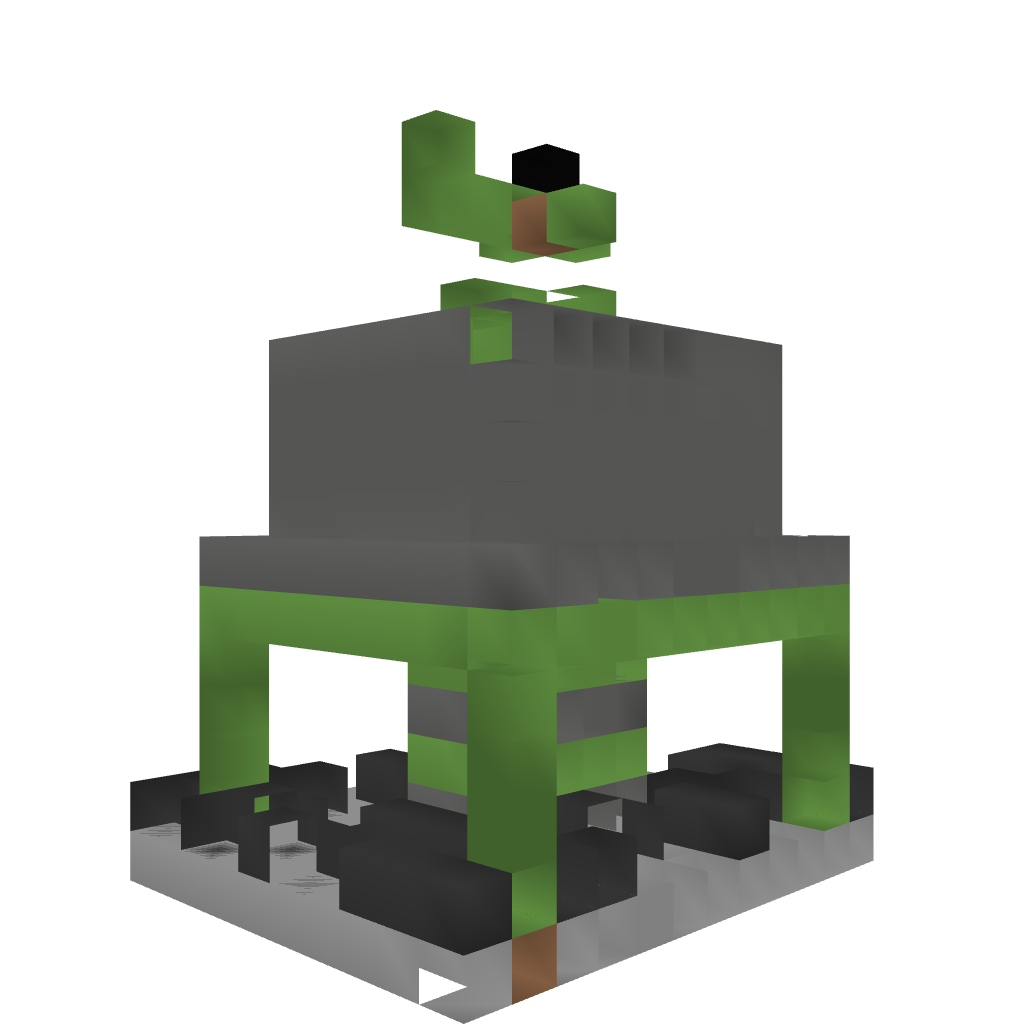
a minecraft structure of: Tnt tower